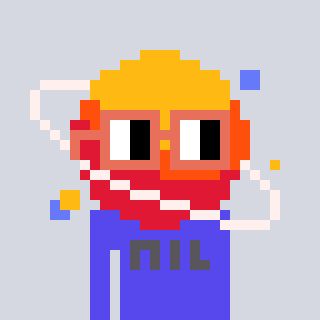
a pixel art character with square orange glasses, a saturn-shaped head and a computerblue-colored body on a cool background